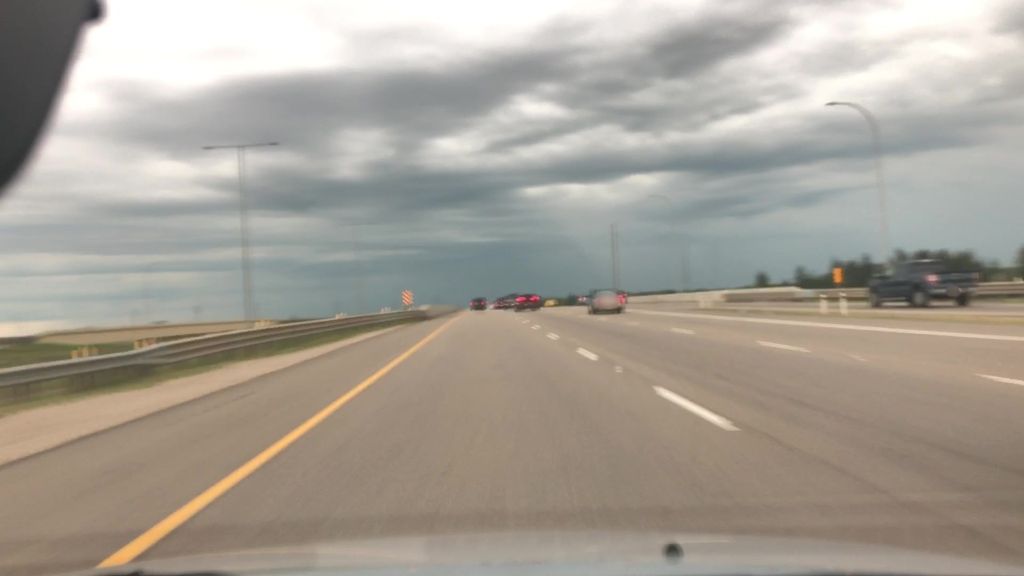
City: edmonton